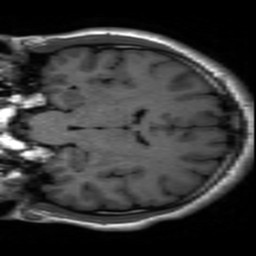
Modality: inplaneT1
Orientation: coronal
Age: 20
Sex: male
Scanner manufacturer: ge
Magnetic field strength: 3 T
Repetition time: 2.5 s
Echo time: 0.02513 s